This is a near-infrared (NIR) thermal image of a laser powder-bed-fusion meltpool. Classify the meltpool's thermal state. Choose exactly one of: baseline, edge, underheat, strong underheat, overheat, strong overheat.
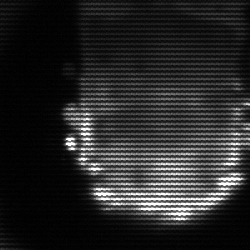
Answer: baseline